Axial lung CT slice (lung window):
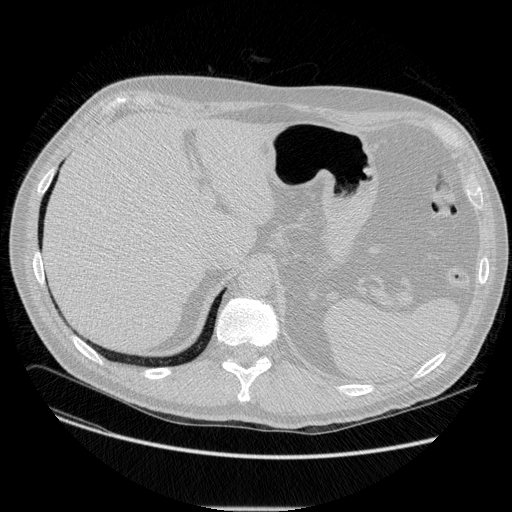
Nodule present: no